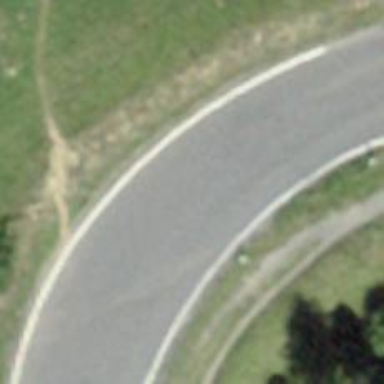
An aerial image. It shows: Asphalt road classified as tertiary.